Field crop: maize
Growth stage: 2
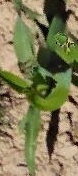
Species: maize